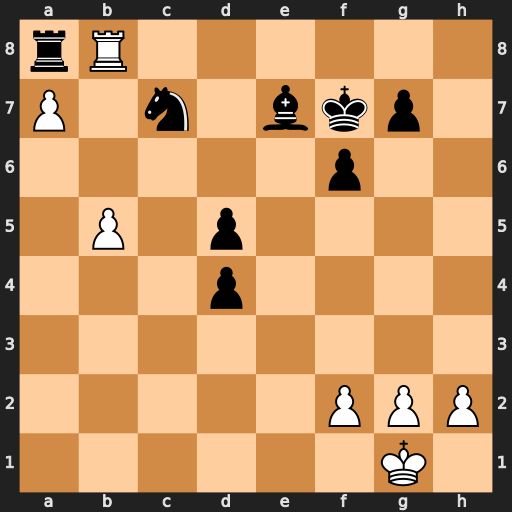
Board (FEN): rR6/P1n1bkp1/5p2/1P1p4/3p4/8/5PPP/6K1
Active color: w
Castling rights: -
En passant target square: -
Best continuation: b6 d3 Kf1 Bc5 Rxa8